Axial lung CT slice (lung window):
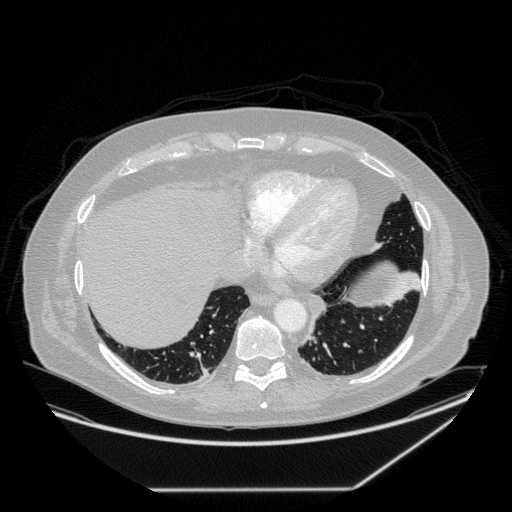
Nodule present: no